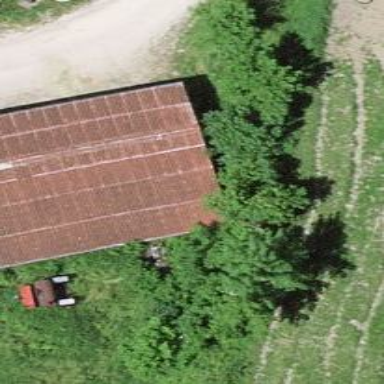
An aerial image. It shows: Shed building.